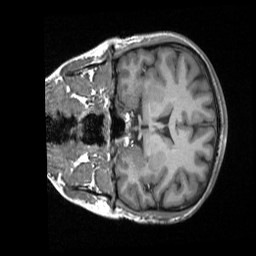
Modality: T1w
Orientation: coronal
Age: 26
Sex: female
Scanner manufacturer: siemens
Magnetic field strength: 3 T
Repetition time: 1.9 s
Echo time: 0.00226 s